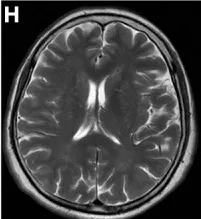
Did not cause obstructive hydrocephalus.
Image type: radiology (mri)